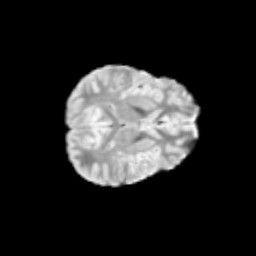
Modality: T2w
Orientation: axial
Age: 12
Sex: female
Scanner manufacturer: siemens
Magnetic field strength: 3 T
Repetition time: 3.8 s
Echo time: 0.07 s